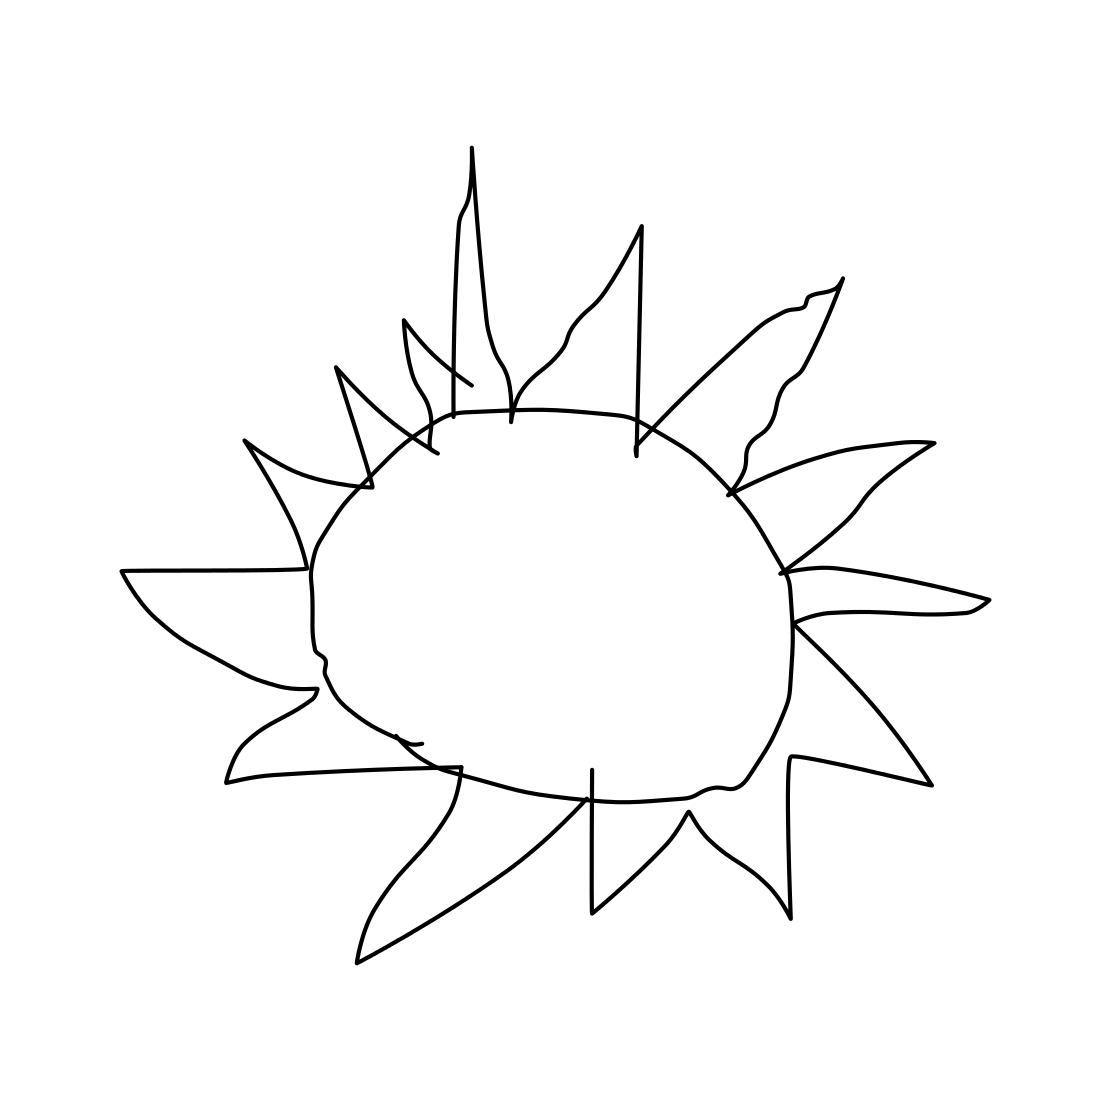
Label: sun